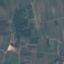
Land use / land cover class: PermanentCrop